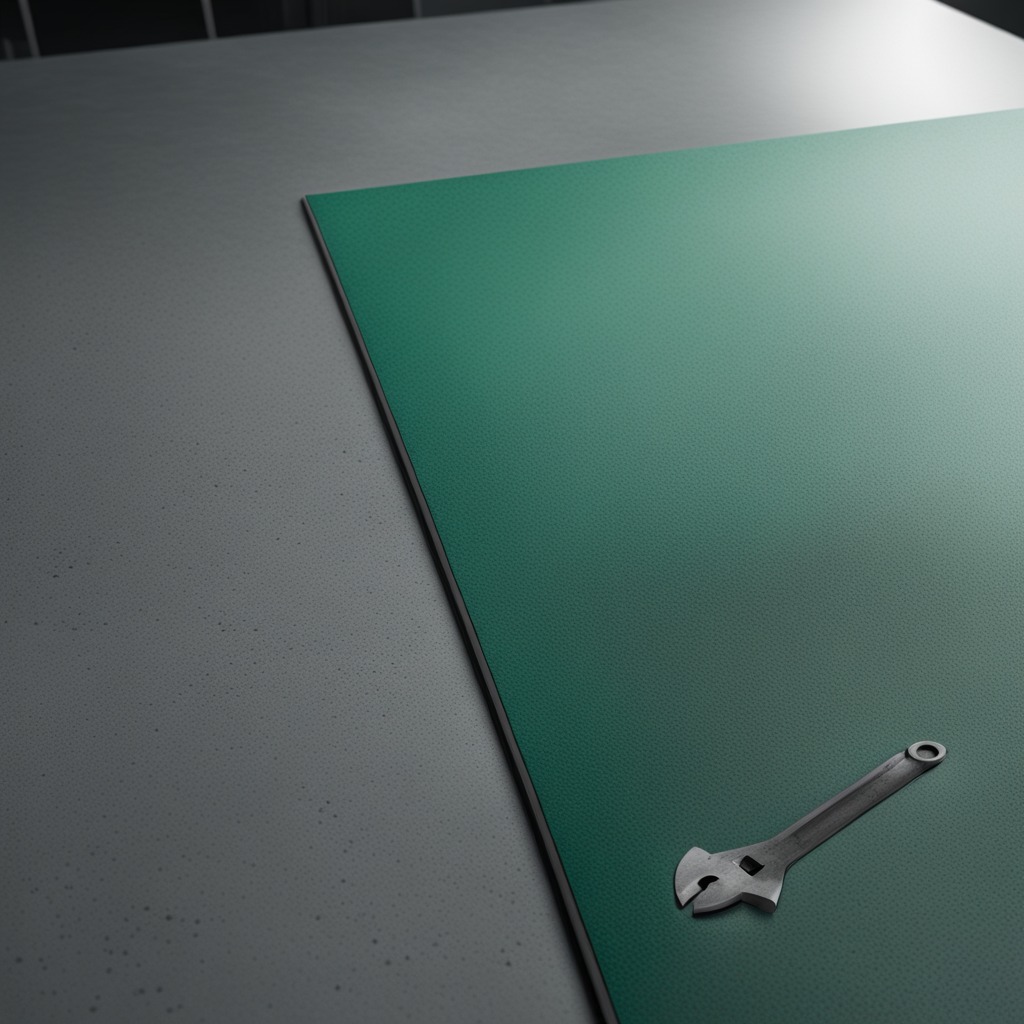
An wrench lying on a green rubber mat.